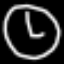
Label: clock